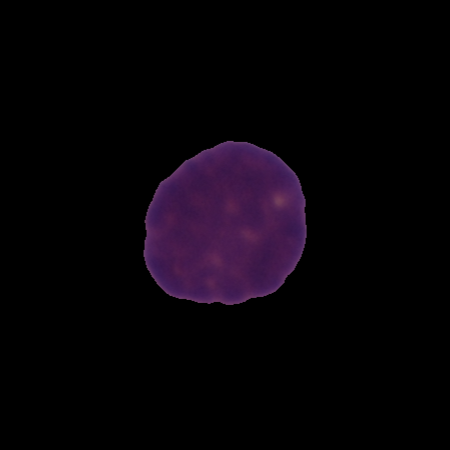
Label: healthy